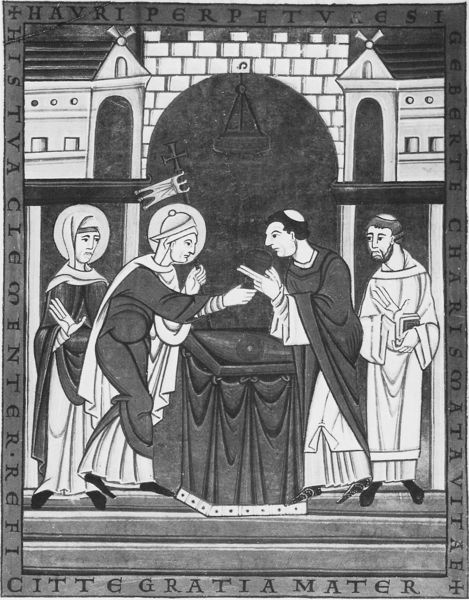
Titel: Sigebert-Sakramentar
Institution: Berlin, Deutsche Staatsbibliothek
Schlagwörter: gemälde, hand, umhang, weiß, menschen, stadt, holz, schwarz, tisch, falten, bild, geistlicher, schrift, fahne, flagge, robe, tor, buch, burg, druck, kranz, stadttor, mittelalter, mönch, heiliger, übergabe, ereignis, heilige, maria, aureole, tonsur, latein, heligenschein, gratia, ereingis